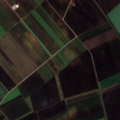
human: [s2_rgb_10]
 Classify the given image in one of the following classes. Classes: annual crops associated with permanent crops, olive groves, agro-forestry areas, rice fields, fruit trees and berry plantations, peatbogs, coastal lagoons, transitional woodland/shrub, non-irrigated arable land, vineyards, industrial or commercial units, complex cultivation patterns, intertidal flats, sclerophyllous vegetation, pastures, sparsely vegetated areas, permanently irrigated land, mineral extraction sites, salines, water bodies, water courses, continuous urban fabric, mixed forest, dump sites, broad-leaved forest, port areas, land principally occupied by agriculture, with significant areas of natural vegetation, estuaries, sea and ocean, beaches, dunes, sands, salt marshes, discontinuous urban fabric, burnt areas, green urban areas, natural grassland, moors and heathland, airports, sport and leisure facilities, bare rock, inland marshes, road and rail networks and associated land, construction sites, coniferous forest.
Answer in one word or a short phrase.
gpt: non-irrigated arable land, vineyards, complex cultivation patterns